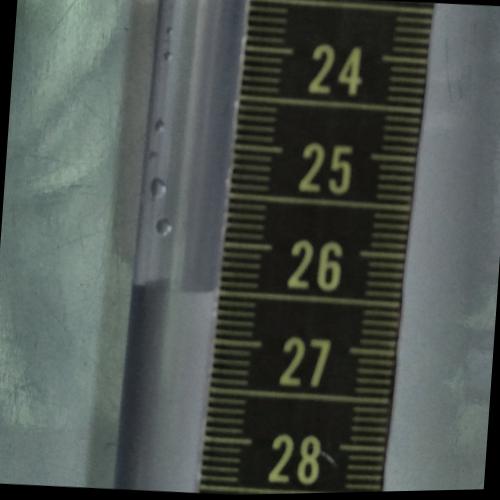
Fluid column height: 26.5 cm